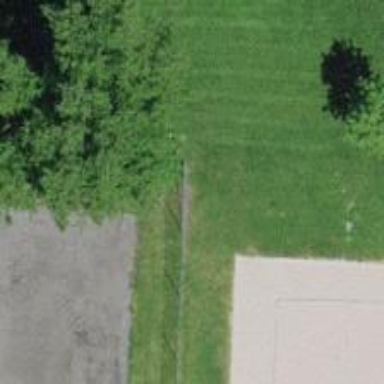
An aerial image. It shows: Fence with chain link type.